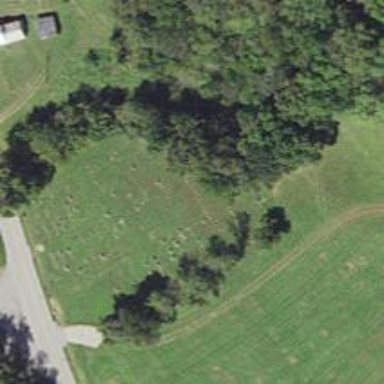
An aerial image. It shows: Cemetery.